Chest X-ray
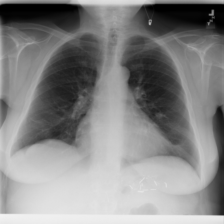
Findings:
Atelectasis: negative
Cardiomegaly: negative
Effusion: negative
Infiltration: negative
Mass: negative
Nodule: negative
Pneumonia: negative
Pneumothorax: negative
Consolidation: negative
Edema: negative
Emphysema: negative
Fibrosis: negative
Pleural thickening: negative
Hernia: negative